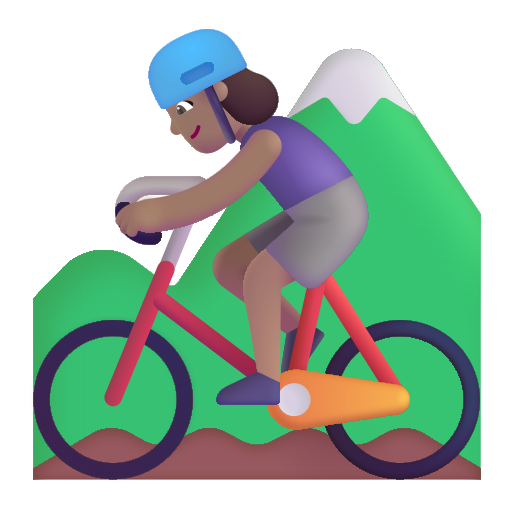
woman mountain biking color